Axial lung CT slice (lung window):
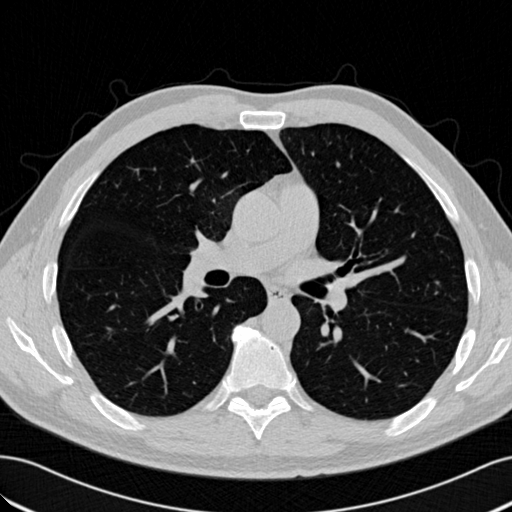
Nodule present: no